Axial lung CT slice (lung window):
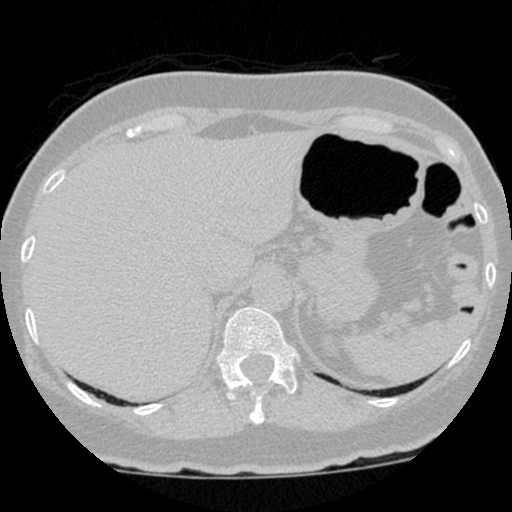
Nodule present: no